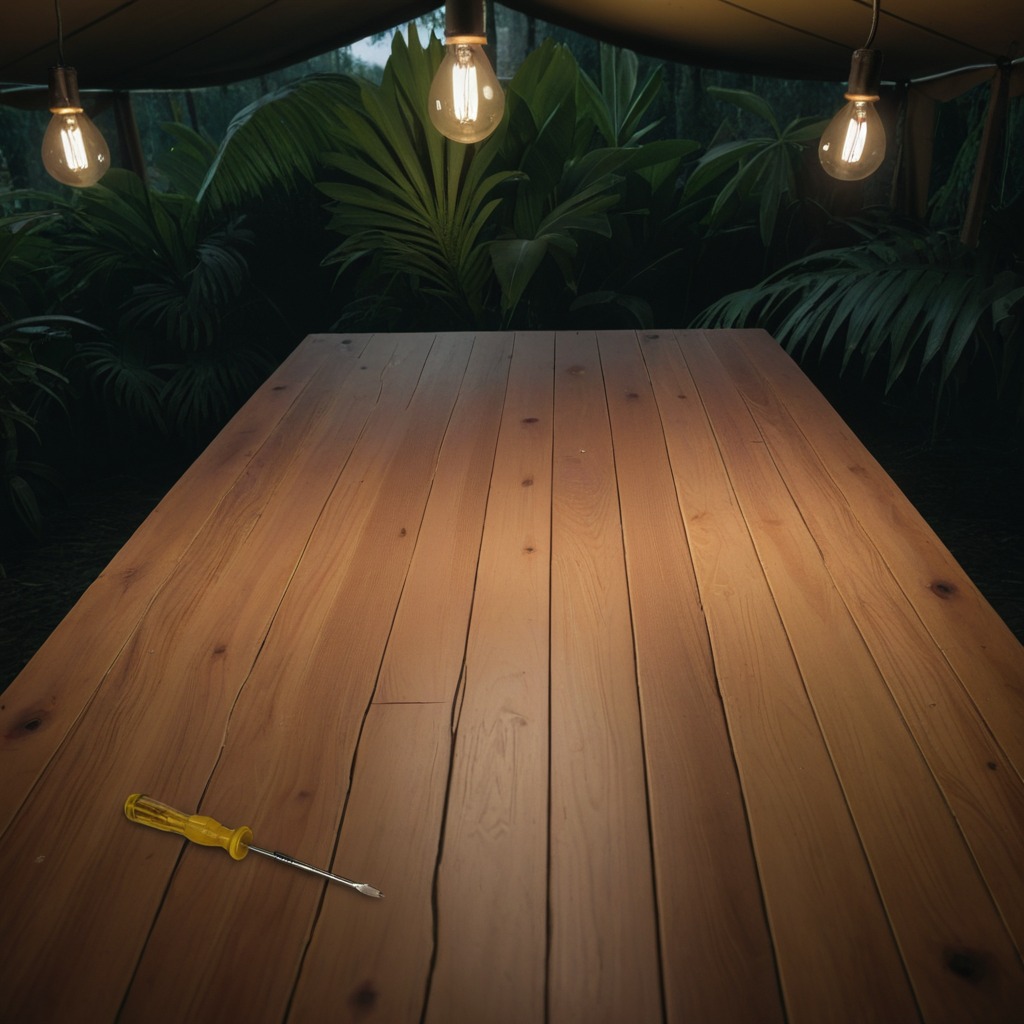
A screwdriver is lying on the wooden table.